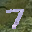
Label: 7